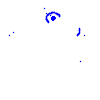
Particle: pion